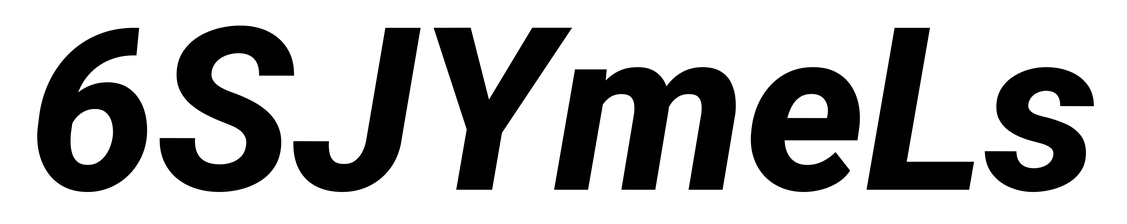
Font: Roboto-Italic_ExtraBold_Italic